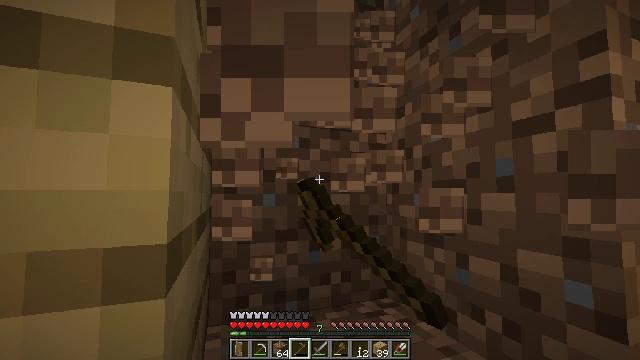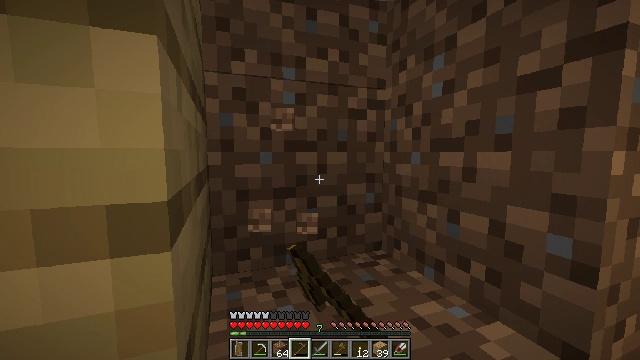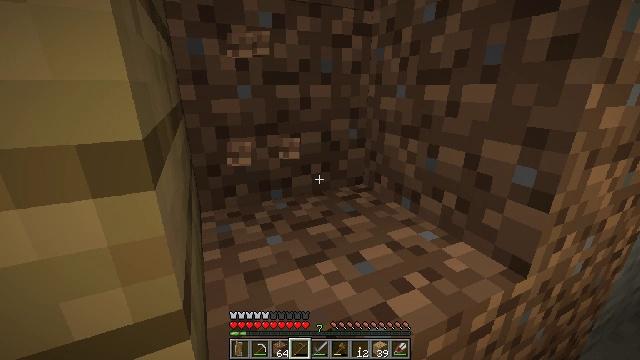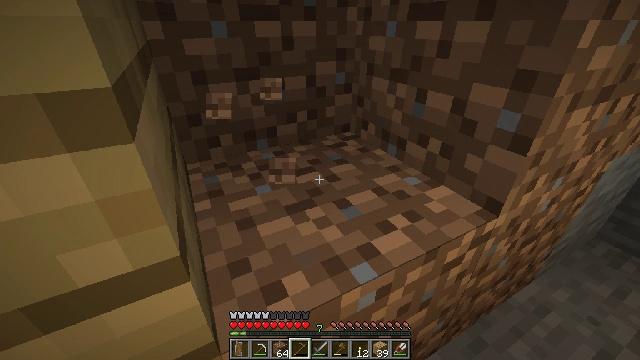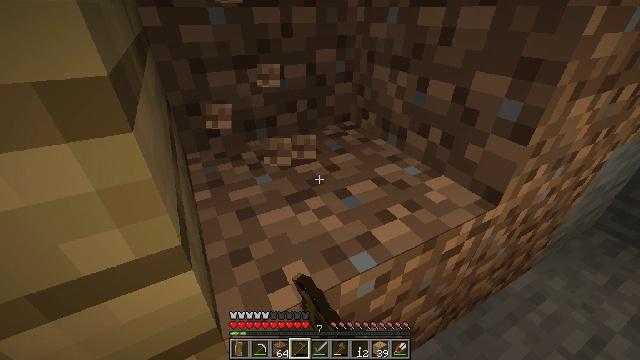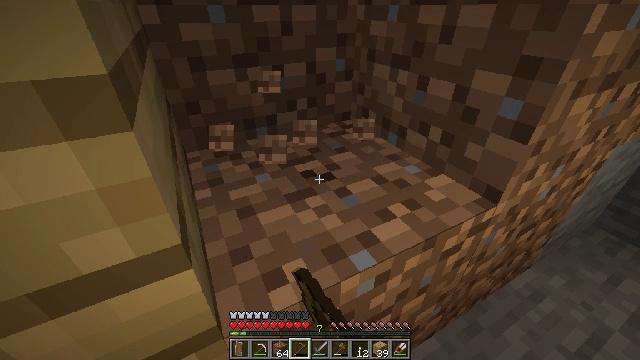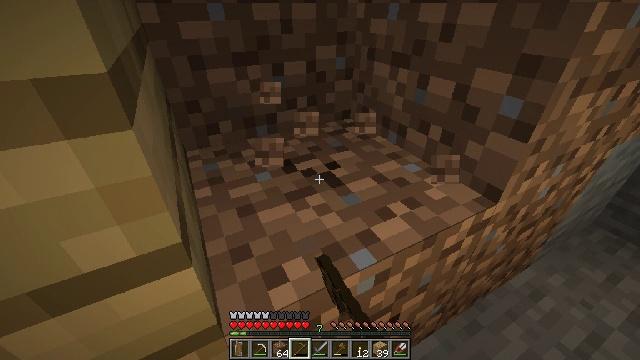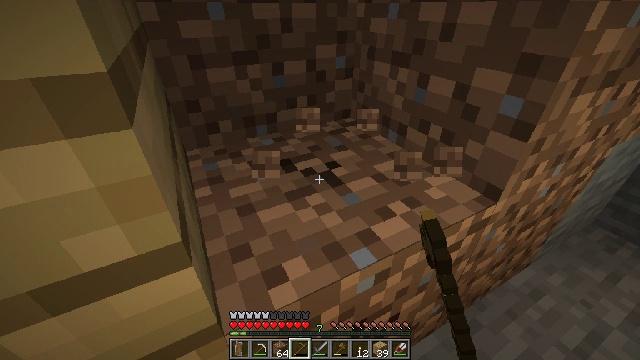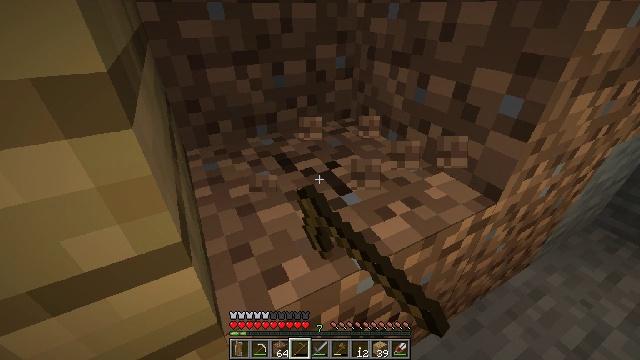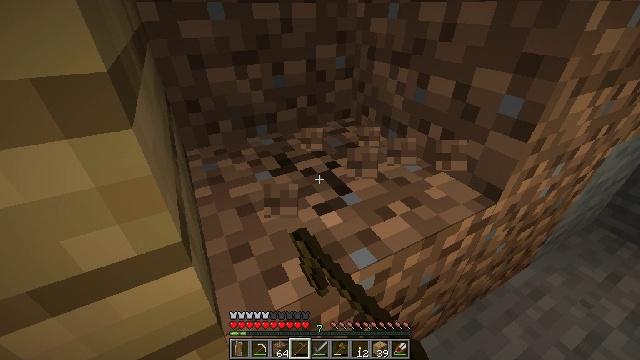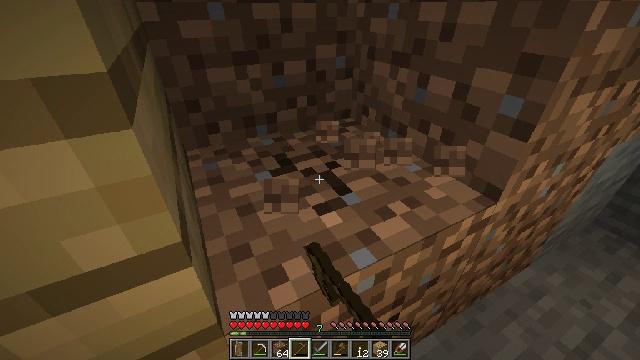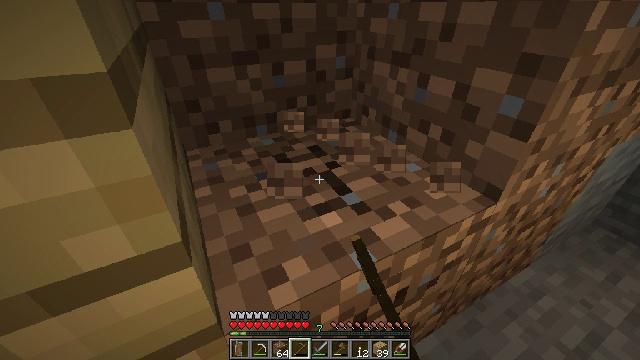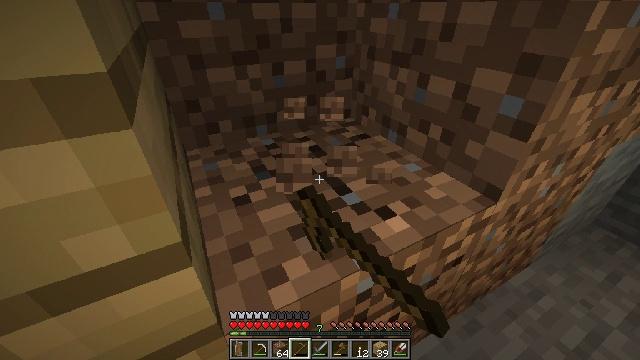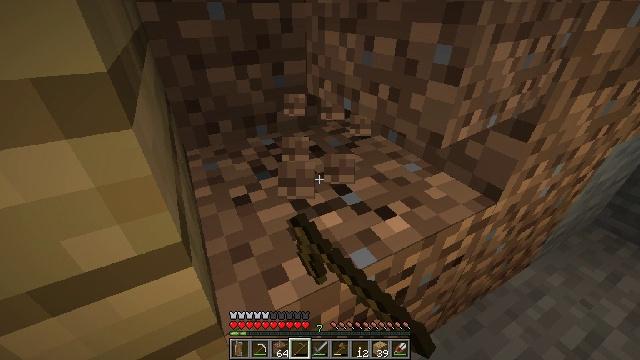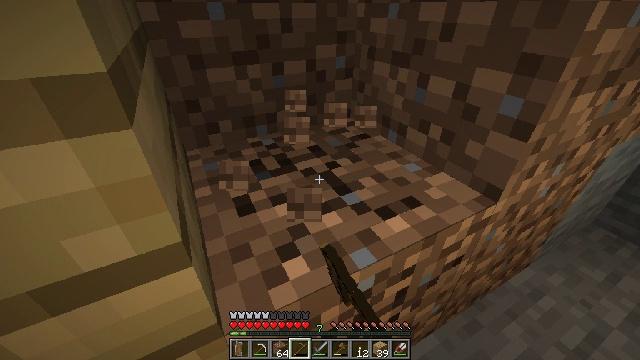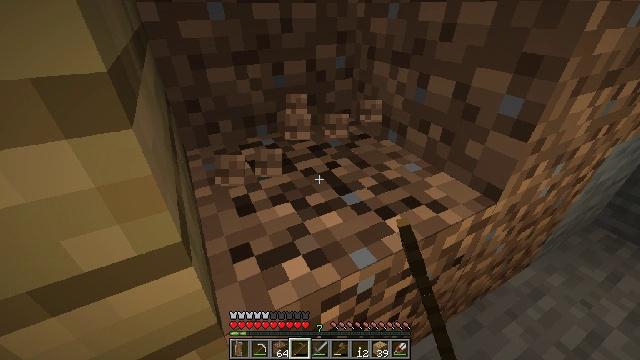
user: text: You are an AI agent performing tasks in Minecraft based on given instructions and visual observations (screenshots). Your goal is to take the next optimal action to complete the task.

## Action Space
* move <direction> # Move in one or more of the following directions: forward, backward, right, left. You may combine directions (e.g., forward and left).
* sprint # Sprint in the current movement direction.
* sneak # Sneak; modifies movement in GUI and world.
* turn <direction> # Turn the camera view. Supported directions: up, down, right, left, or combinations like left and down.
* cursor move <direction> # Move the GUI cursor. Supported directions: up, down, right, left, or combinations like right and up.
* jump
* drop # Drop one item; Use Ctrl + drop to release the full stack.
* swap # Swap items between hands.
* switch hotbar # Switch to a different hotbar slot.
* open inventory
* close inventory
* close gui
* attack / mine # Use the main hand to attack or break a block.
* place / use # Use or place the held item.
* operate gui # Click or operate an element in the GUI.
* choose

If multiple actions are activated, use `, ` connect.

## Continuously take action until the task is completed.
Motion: motion action
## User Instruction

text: Break the dirt block.
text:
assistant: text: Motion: turn down, attack / mine
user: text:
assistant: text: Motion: turn right and down, attack / mine
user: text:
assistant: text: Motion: turn right and down, attack / mine
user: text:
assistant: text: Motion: turn down, attack / mine
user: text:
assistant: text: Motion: attack / mine
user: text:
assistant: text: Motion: attack / mine
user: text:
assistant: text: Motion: attack / mine
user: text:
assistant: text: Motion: attack / mine
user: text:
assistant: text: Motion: attack / mine
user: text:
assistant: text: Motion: attack / mine
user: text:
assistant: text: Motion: attack / mine
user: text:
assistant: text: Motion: attack / mine
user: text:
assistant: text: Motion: attack / mine
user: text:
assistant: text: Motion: attack / mine
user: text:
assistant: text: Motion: attack / mine
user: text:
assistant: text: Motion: attack / mine
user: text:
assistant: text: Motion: attack / mine
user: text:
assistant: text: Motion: attack / mine
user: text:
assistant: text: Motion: attack / mine
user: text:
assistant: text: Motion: attack / mine
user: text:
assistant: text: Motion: turn right, attack / mine
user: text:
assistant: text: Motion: turn right, attack / mine
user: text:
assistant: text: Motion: turn right, attack / mine
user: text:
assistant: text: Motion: turn right, attack / mine
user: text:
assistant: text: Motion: turn right, attack / mine
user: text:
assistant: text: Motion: turn right, attack / mine
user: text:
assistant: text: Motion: turn right, attack / mine
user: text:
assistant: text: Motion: attack / mine
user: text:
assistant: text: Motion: turn right, attack / mine
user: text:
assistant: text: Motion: turn right, attack / mine